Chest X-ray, PA view. Patient: 54 years old, sex F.
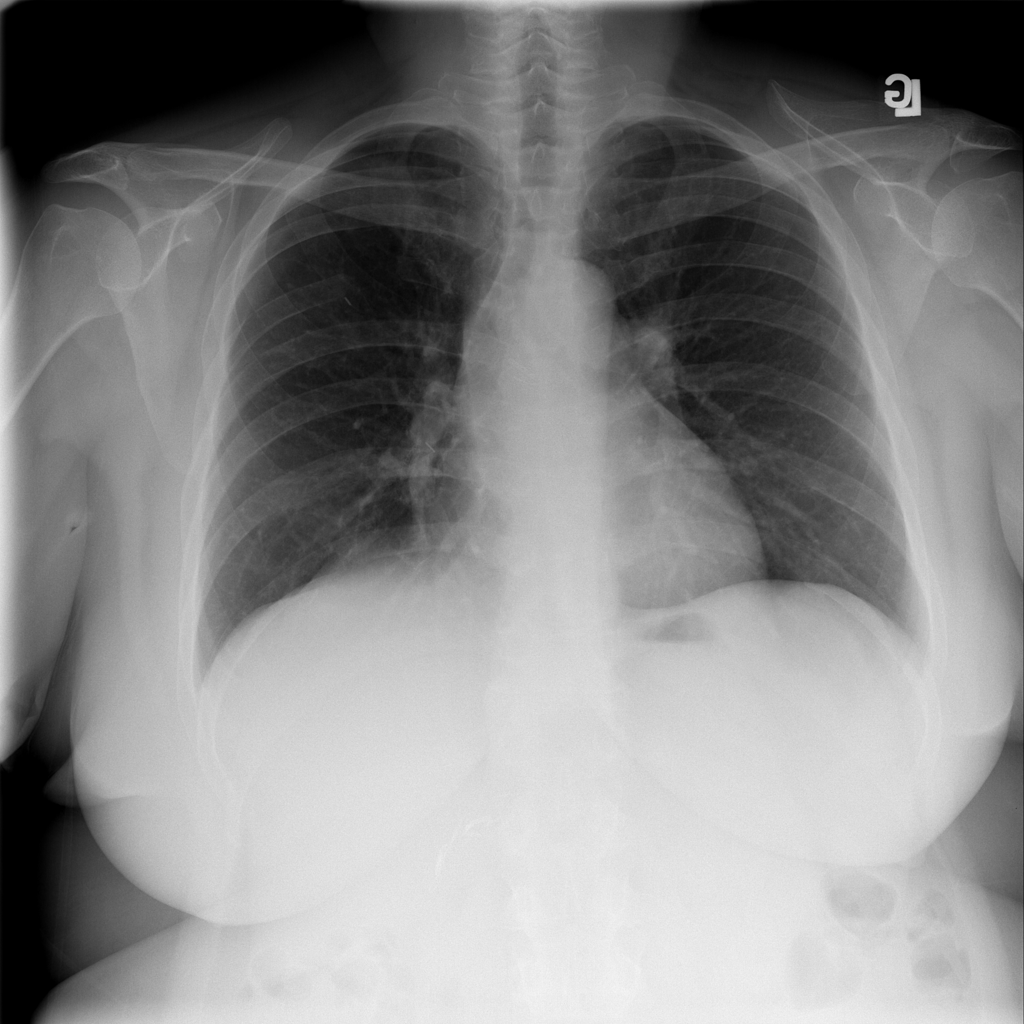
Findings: No Finding